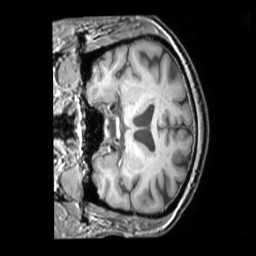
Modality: T1w
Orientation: coronal
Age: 55
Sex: male
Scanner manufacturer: philips
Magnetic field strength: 3 T
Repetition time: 0.009907 s
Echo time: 0.004605 s